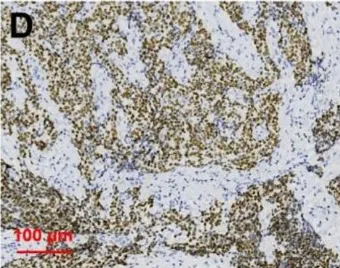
Immunohistochemical staining of primary squamous cell carcinoma of the thyroid (magnification x 200). P40, all of which were deeply stained (positive).
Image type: pathology (immunostaining)